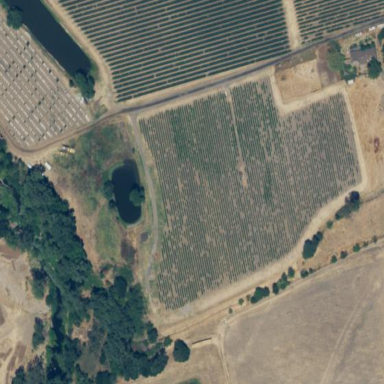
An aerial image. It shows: Vineyard where grapes are grown.